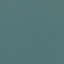
Land use / land cover: SeaLake